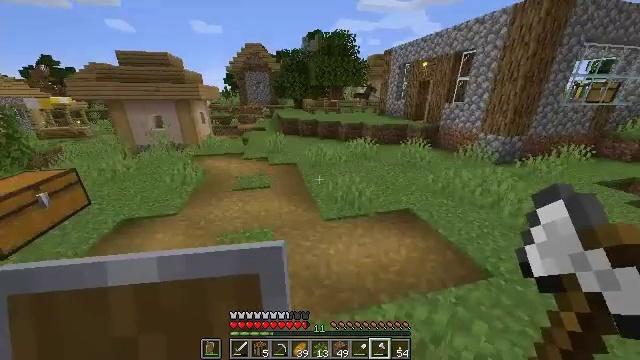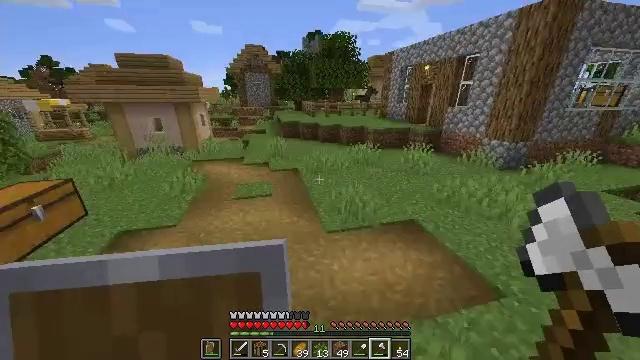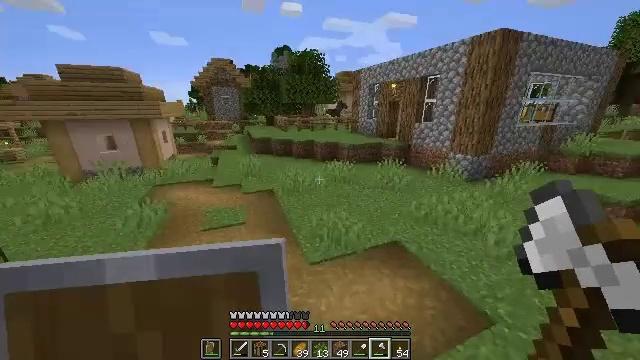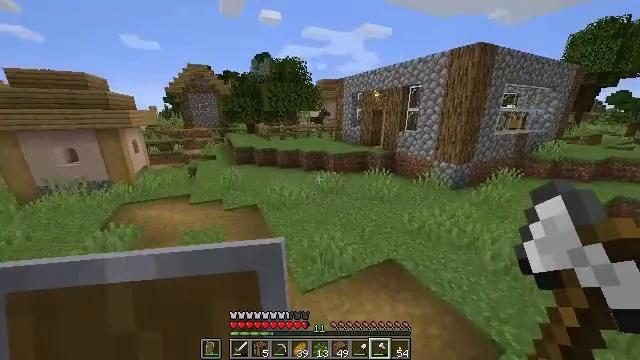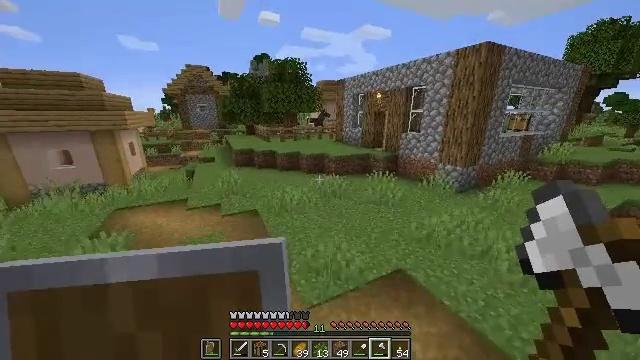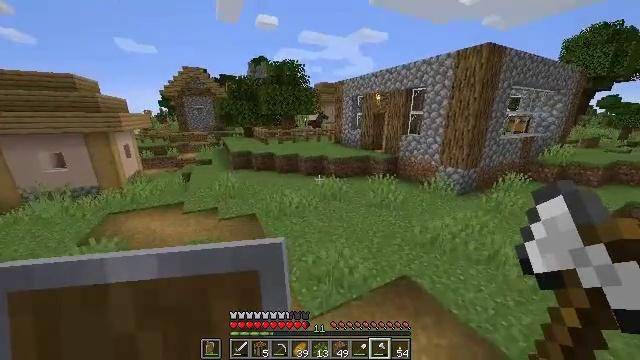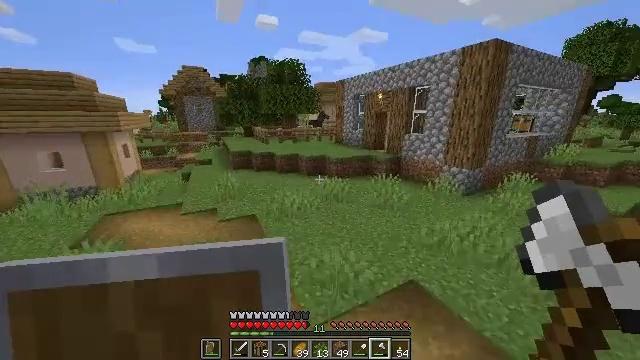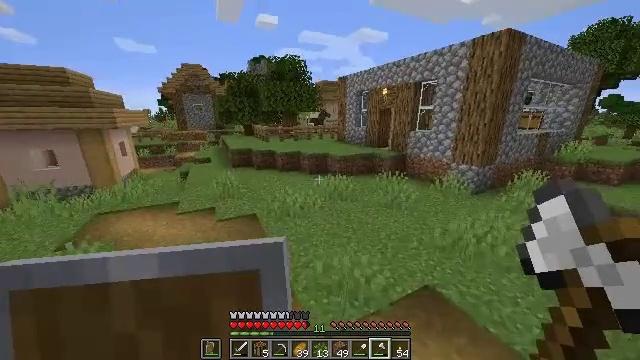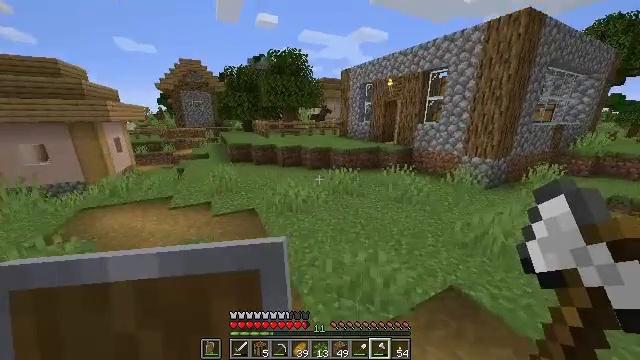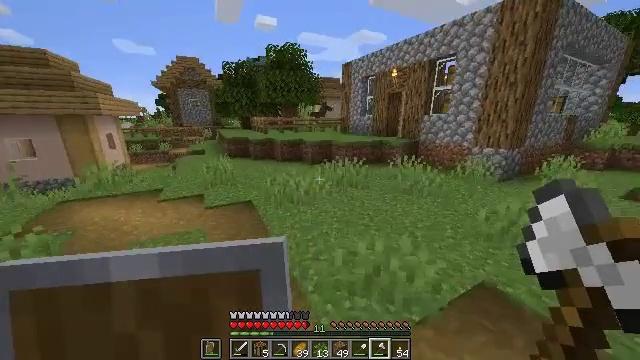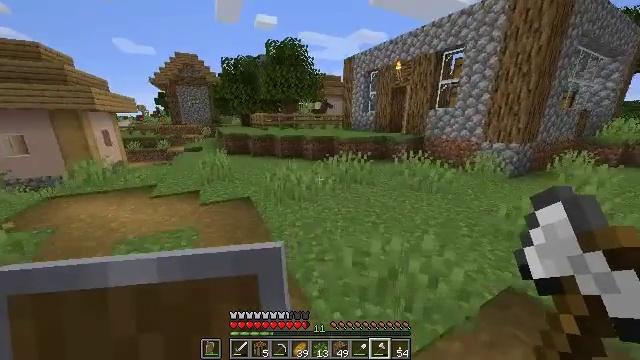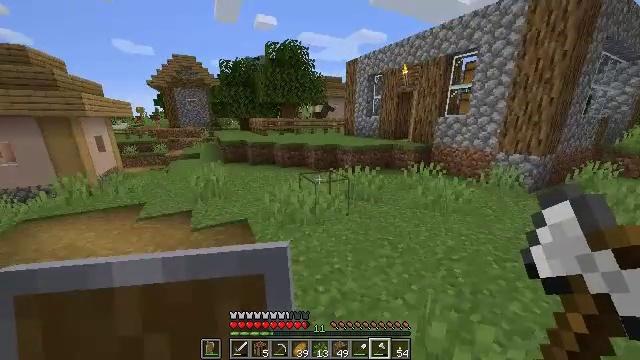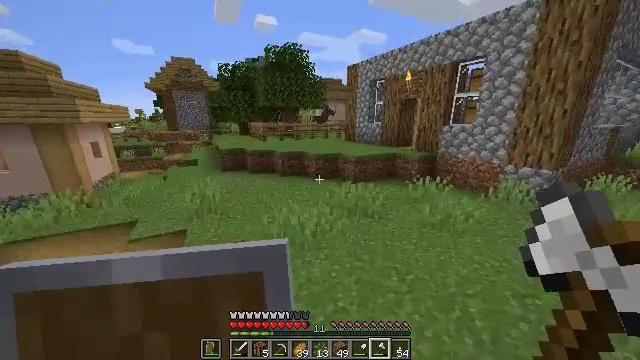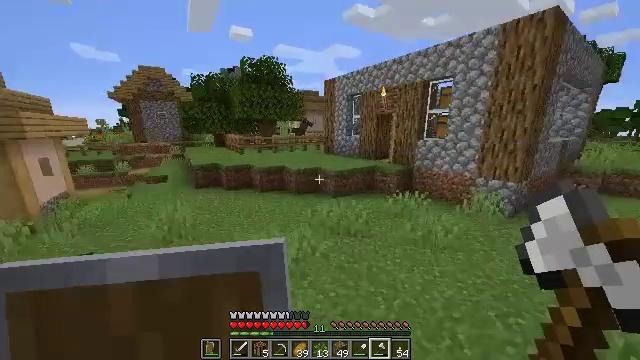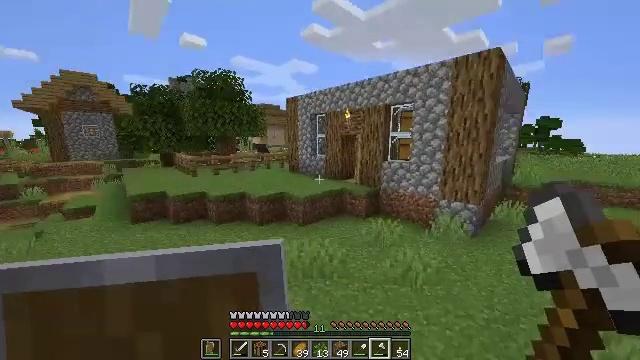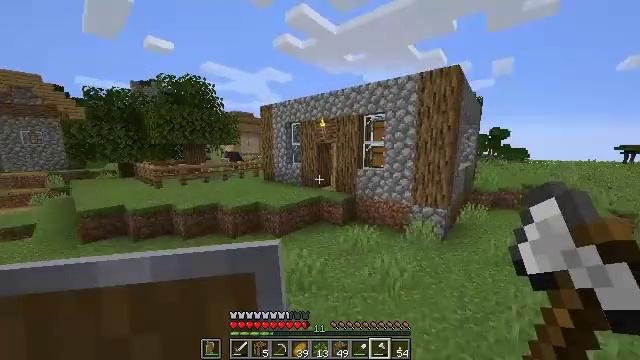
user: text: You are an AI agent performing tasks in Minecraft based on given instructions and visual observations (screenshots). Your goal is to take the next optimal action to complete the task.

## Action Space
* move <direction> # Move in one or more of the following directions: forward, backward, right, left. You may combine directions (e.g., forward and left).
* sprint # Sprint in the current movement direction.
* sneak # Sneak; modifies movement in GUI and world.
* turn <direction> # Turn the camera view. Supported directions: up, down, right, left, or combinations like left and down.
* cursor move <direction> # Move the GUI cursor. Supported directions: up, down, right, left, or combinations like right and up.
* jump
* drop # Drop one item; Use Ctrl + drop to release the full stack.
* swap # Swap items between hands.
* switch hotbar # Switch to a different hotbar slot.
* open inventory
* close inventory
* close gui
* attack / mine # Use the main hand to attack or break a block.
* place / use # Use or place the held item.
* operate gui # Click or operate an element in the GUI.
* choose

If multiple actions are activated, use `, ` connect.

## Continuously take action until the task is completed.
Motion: motion action
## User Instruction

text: Craft an oak sign.
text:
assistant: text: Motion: move forward, jump
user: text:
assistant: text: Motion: move forward, turn right and up, jump
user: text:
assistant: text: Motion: move forward, turn right and up, jump
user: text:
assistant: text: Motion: move forward, jump
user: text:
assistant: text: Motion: move forward, jump
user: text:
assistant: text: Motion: move forward, jump
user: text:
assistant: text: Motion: move forward, jump
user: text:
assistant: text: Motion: move forward, jump
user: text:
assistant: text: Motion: move forward, jump
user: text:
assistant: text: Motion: move forward, jump
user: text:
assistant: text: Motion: move forward, jump
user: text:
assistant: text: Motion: move forward, jump
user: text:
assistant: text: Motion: move forward, turn right and up, jump
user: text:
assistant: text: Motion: move forward, turn right and up, jump
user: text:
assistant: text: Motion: move forward, turn right and up, jump
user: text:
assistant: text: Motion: move forward, jump
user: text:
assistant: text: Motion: move forward, jump
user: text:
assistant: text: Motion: move forward
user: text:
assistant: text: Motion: move forward
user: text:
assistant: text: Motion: move forward
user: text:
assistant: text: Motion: move forward
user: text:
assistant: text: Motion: move forward, turn right
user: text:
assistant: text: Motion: move forward, turn right
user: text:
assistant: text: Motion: move forward, turn right
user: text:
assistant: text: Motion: move forward
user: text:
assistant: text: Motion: move forward
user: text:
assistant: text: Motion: move forward
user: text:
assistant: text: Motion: move forward
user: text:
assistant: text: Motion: move forward
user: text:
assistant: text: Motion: move forward